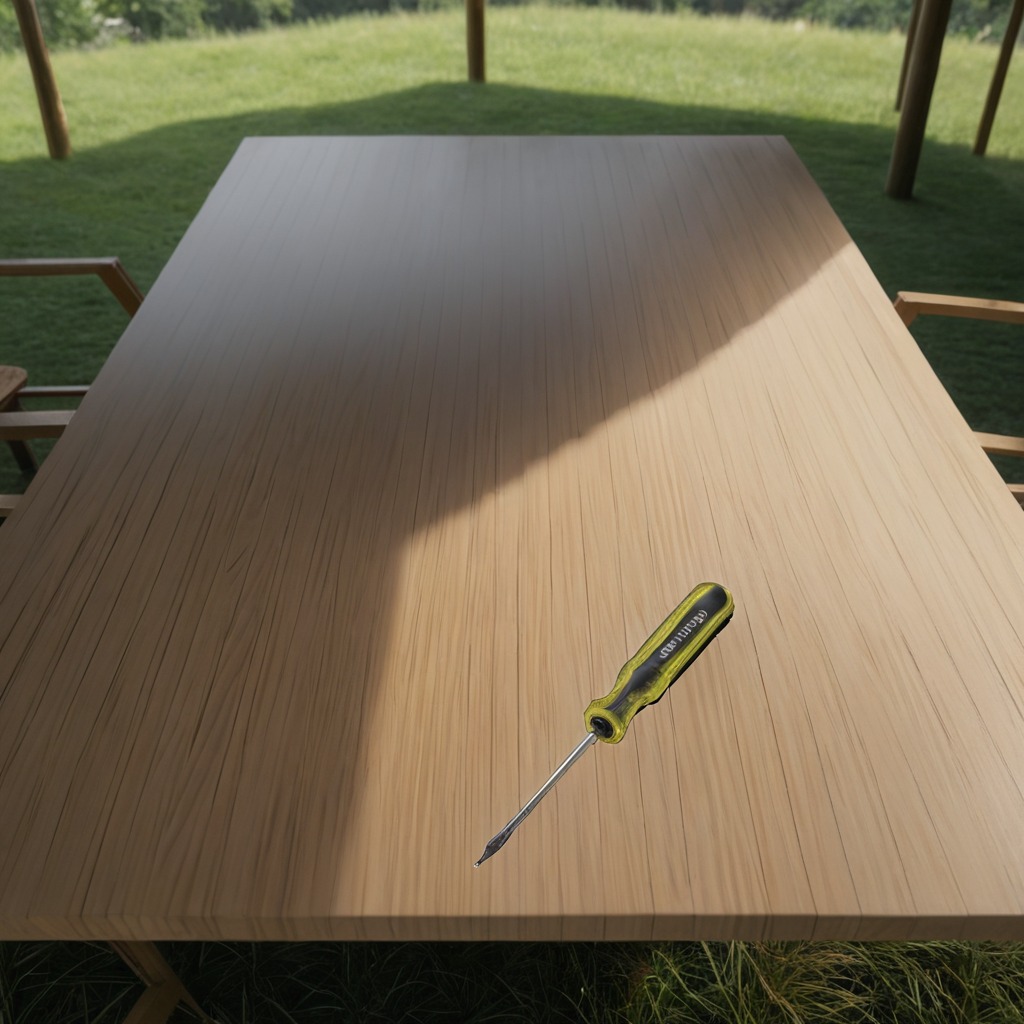
A screwdriver is lying on a wooden table inside a jungle field workshop tent.